Внутри свободно вращающего на орбите космического корабля находятся в состоянии левитации водяной шар диаметра примерно $4~см$ и находящийся рядом стеклянный стержень. Стержень имеет длину $8~см$, круглое поперечное сечение, а также тупые концы. В какой-то момент один из концов стержня аккуратно касается шара.
Схематично изобразите, какую форму впоследствии примет “капля воды”.
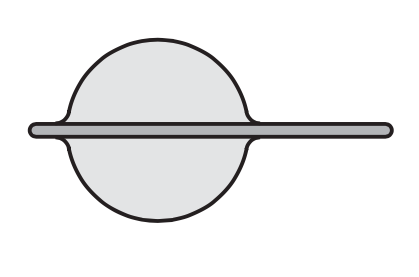
Ответ: Стержень "проткнёт" каплю, которая по прежнему будет иметь сферическую форму, по её диаметру.
Темы:
T, ★, Механика, Поверхностное натяжение, 200 задач